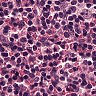
Metastatic tissue present: no